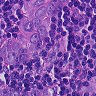
Metastatic tissue present: yes